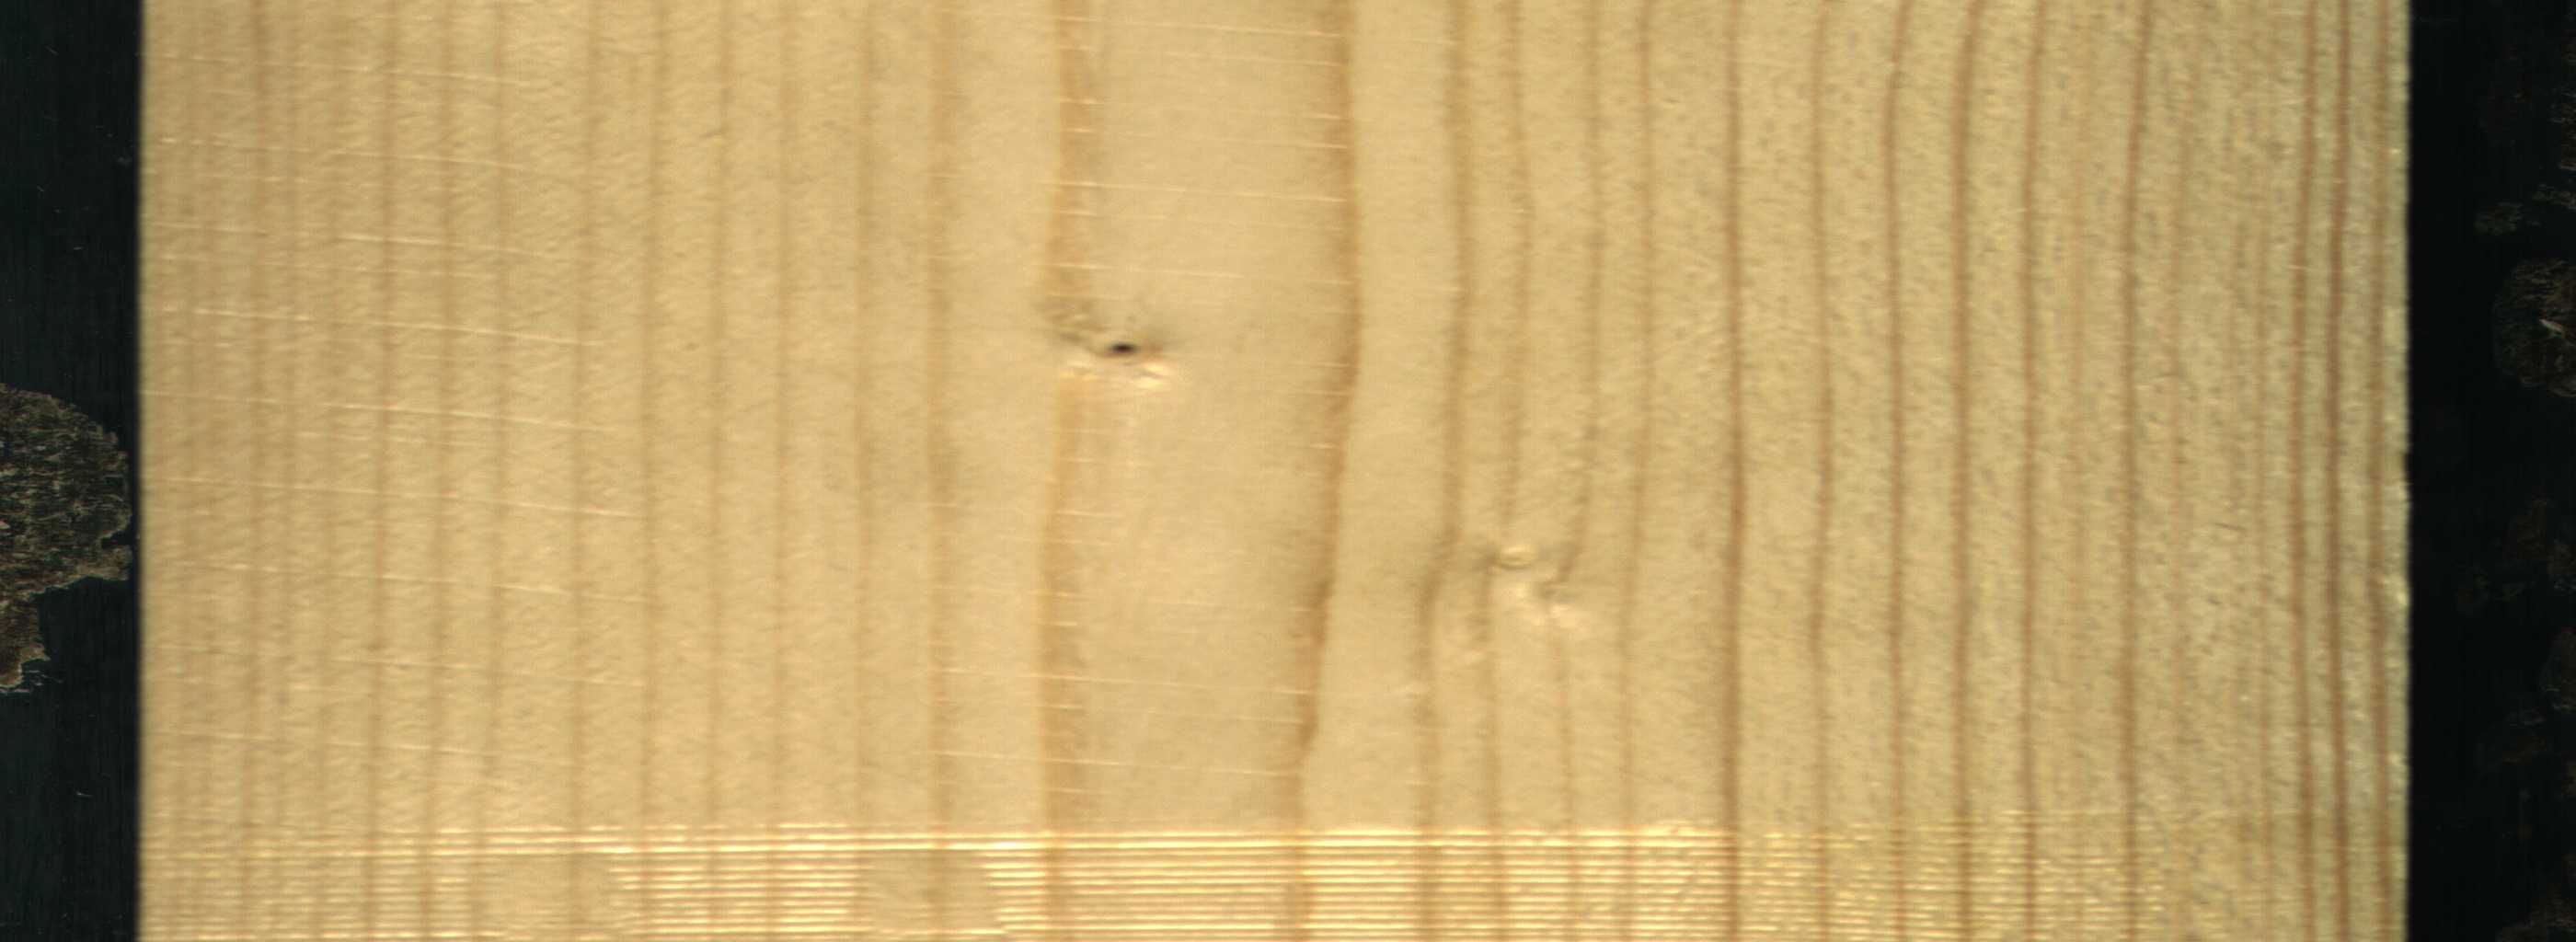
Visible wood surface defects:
Dead_Knot